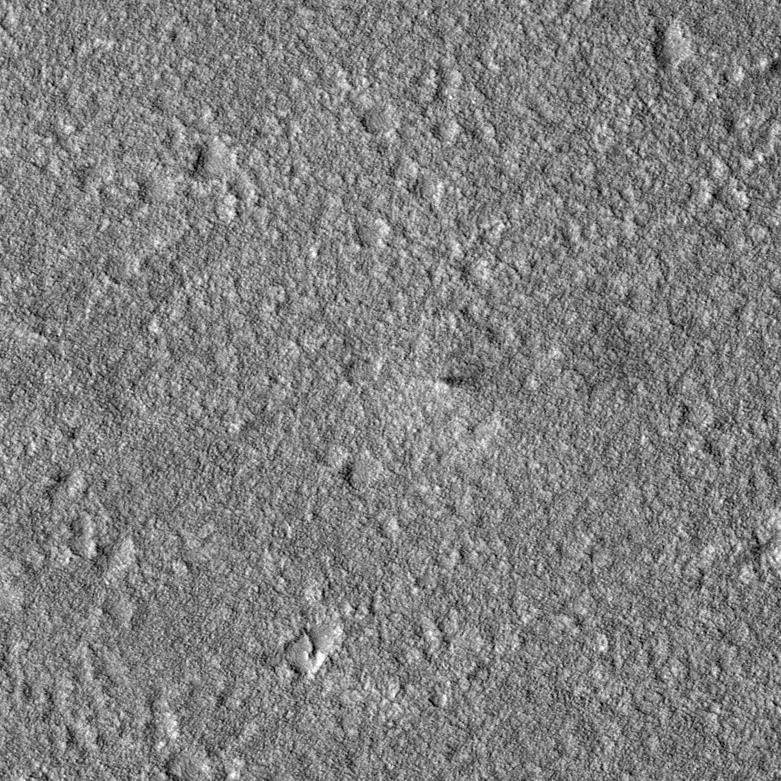
Label: dustdevil